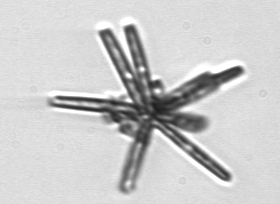
Label: Thalassionema